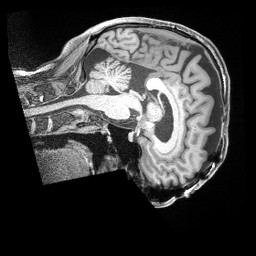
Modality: T1w
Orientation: sagittal
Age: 35
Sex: male
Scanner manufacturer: siemens
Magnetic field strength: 3 T
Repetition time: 2 s
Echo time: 0.00211 s